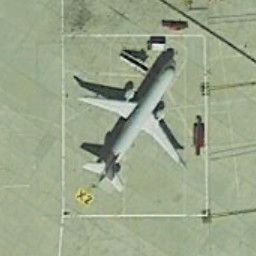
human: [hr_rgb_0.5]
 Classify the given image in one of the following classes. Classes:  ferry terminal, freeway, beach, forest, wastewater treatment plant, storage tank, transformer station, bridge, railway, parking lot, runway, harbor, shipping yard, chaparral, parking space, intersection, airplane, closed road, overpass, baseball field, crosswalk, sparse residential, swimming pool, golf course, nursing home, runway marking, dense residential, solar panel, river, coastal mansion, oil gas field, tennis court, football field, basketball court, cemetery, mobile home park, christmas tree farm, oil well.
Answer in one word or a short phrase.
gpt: airplane